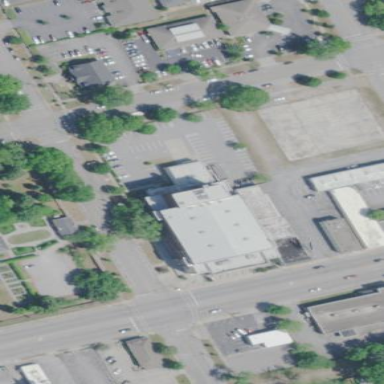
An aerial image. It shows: There is theatre building.